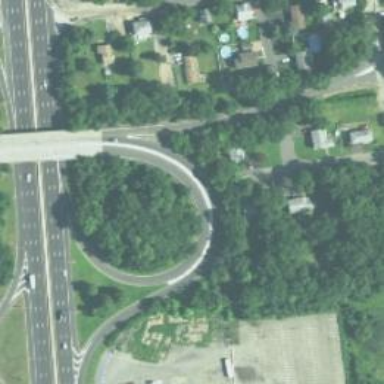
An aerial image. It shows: Trunk link highway.